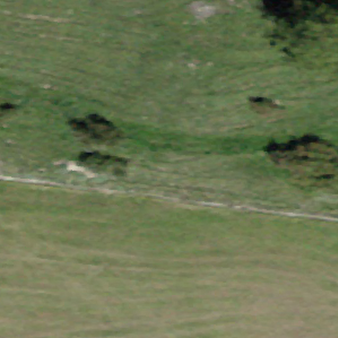
Label: other